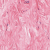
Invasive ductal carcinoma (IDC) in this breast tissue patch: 0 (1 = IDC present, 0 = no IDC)